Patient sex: M
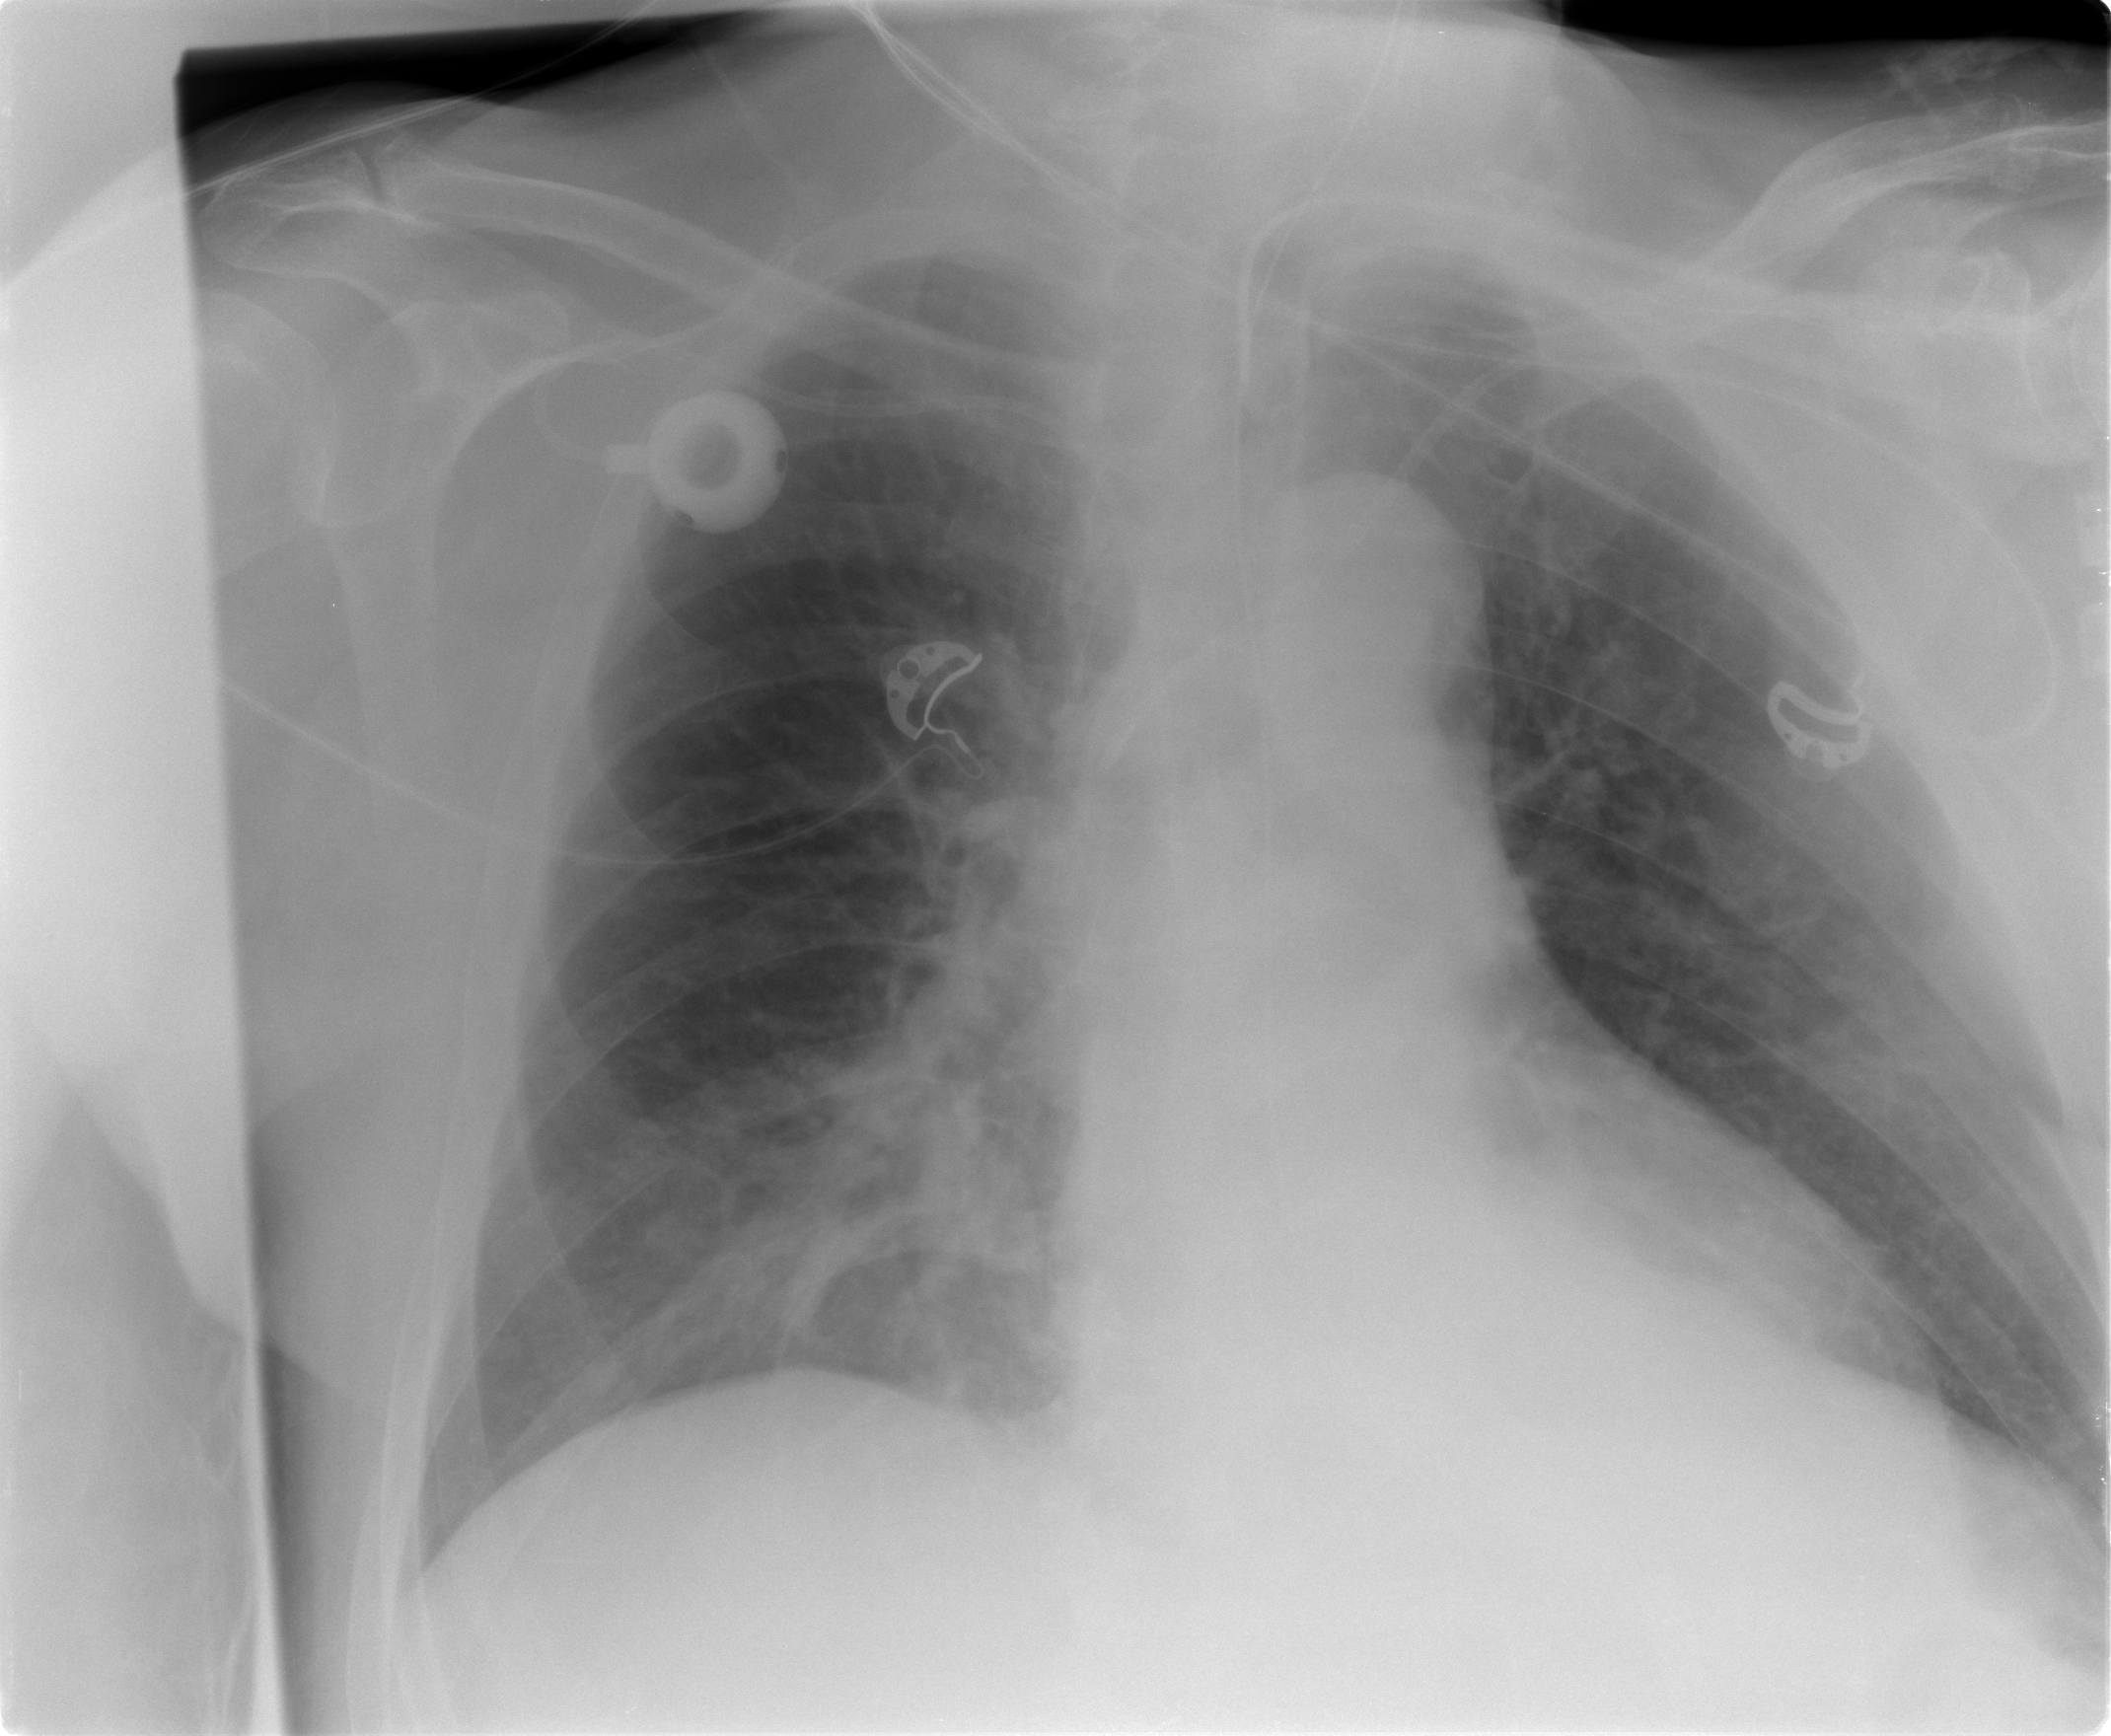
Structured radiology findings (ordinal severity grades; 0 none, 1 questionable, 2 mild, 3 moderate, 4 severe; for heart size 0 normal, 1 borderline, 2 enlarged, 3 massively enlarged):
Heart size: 2
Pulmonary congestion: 2
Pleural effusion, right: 0
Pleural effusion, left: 0
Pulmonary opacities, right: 2
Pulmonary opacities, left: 0
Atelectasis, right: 2
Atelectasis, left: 0